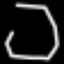
Label: octagon